Question: I want to plot a simple histogram of height, weight and age, being age in the x-axis using ggplot
First I build the different measures and make the dataframe:
'''
age <- seq(from=10, to=21)
age
height <- c(147,152,157,160,163,172,177,180,183,184,185,185)
height
weight <- c(47,54,61,63,65,66,69,72,79,81,82,83)
weight
df <- data.frame(age,height,weight, stringsAsFactors = F)
df$age <- as.numeric(df$age)
df$class[df$age <14] = "child"
df$class[df$age <=17 & df$age>=14] = "teen"
df$class[df$age >17] = "adult"
df
'''
And then I make a simple histogram:
'''
library(ggplot2)
ggplot(df, aes(x=age, y=height))+geom_histogram(fill="white",color="black",stat="identity",bins=12)
'''
The problem is that the histogram keeps showing up like a bar chart, with the variable age looking like a discreet variable rather than a continuous one and without giving the assigned year to each bar:

And also I get this error message:
> Warning message:
"Ignoring unknown parameters: binwidth, bins, pad"
I have tried with 'scale_x_continuous', 'scale_y_continuous', without them, with only 'scale_x_continuous', I checked if the variable age was numerical and still the same problems. Maybe I'm missing a very simple thing, I'm not sure, but I would really appreciate any help.
Thanks in advance
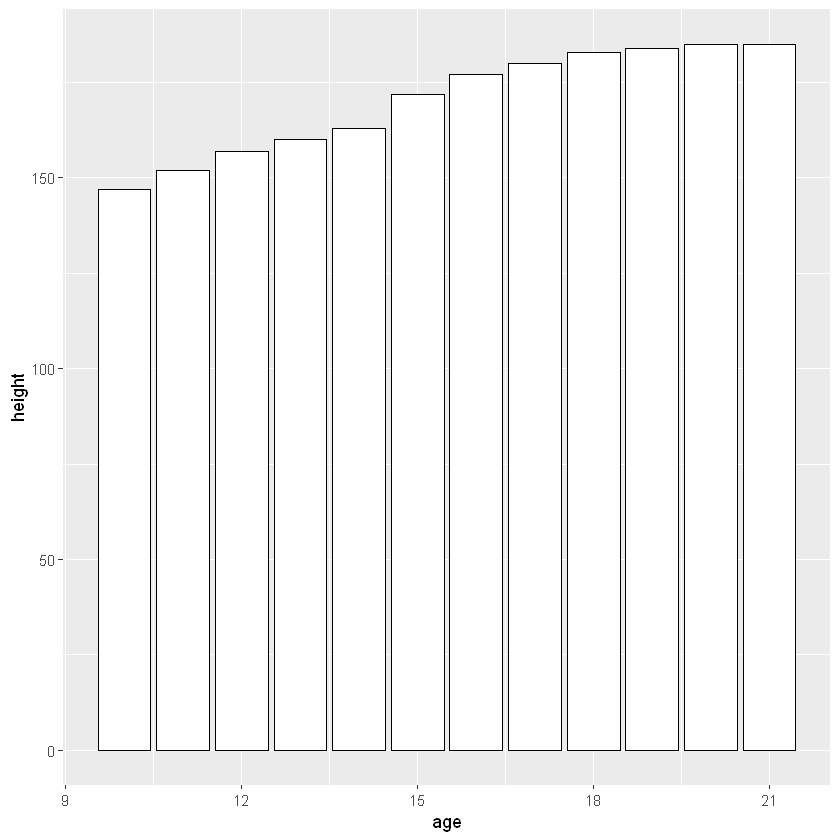
Answer: If you want a histogram of 'age' by 'height' you must pass 'weight = height' as an 'geom_histogram' aesthetic, not as a 'y' coordinate.
I also redid the data set in a simpler way, using 'cut' to define the (unneeded) 'class' vector.
'''
age <- 10:21
height <- c(147,152,157,160,163,172,177,180,183,184,185,185)
weight <- c(47,54,61,63,65,66,69,72,79,81,82,83)
class <- cut(age,
breaks = c(0, 14, 17, Inf),
labels = c("child", "teen", "adult"))
df <- data.frame(age, height, weight, class, stringsAsFactors = F)
ggplot(df, aes(age)) +
geom_histogram(aes(weight = height),
fill = "white",
color = "black",
bins = 12)
'''
<URL>